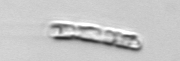
Label: Guinardia_striata